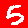
Digit: 5